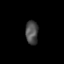
Tissue: prostate
Cell type: T cells
Senescence score: 0.7203
Nuclear area (px): 294
Mean DAPI intensity: 76.293